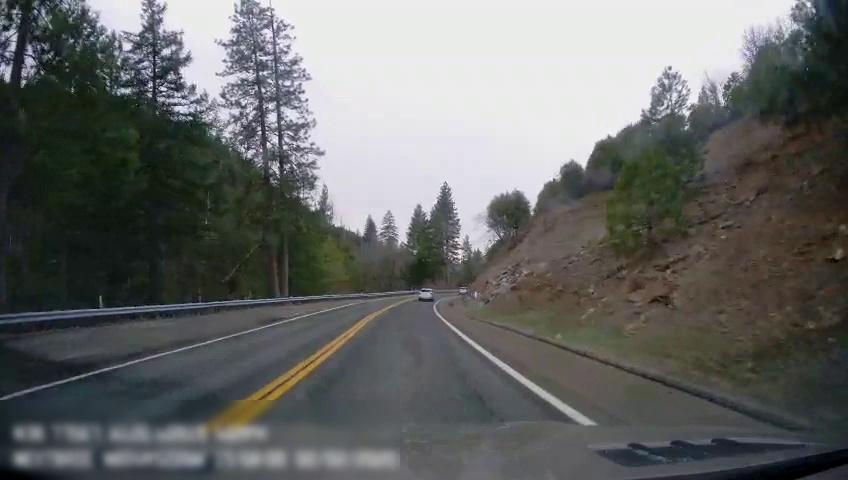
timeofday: Day
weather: Cloudy
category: Drivable Space
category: Vehicles | Car
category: Vehicles | SUV
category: Lanes | Current Lane
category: Lanes | Current Lane
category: Lanes | Opposite Lane